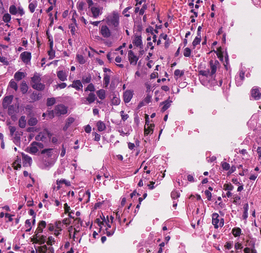
Tumor epithelial tissue: yes
Tumor-associated stroma tissue: yes
Normal tissue: no